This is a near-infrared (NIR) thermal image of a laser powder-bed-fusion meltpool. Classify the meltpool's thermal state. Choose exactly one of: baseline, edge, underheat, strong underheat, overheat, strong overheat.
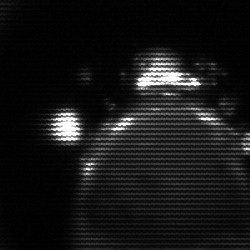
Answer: baseline